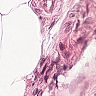
Metastatic tissue present: no